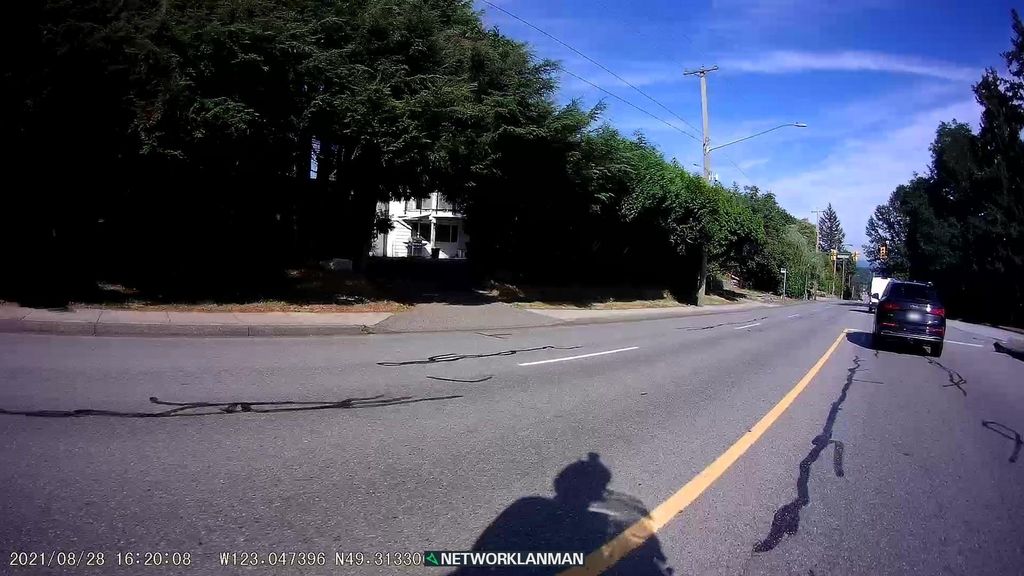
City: vancouver